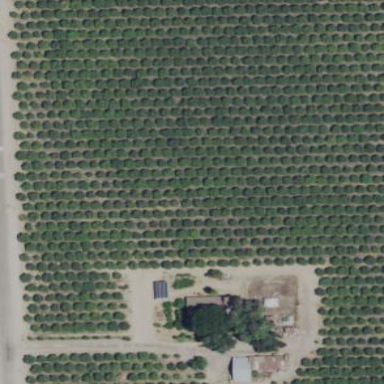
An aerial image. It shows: Orchard filled with persimmon trees.